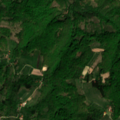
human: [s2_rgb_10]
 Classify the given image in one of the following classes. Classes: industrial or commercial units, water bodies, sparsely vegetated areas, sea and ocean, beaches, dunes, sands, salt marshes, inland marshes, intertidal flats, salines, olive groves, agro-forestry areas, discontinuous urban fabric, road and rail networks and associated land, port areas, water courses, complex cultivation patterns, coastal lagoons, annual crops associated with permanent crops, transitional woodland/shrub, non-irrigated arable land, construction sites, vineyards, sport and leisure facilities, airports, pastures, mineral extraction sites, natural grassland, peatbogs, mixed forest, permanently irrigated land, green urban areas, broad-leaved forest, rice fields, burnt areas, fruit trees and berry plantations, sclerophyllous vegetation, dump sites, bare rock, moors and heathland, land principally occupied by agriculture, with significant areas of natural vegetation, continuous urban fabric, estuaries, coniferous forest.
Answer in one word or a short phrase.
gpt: complex cultivation patterns, land principally occupied by agriculture, with significant areas of natural vegetation, broad-leaved forest